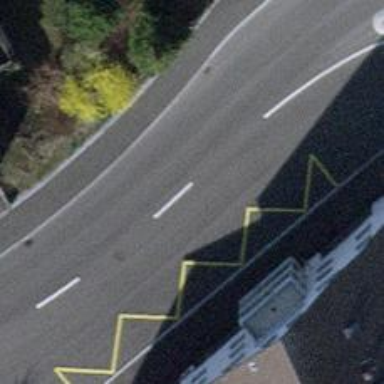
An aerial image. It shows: Bus stop with designated stop position for public transport.